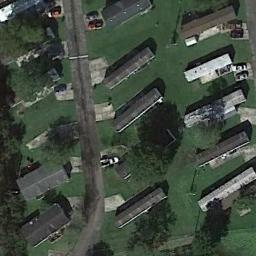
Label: mobile_home_park